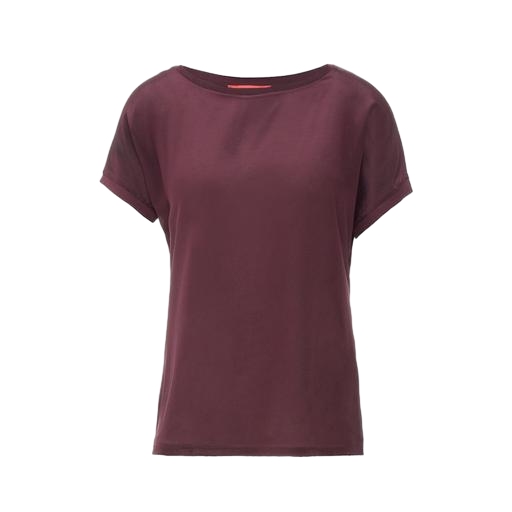
cap-sleeve tee, cap-sleeved tee, short-sleeve top, white background